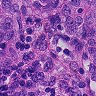
Metastatic tissue present: yes